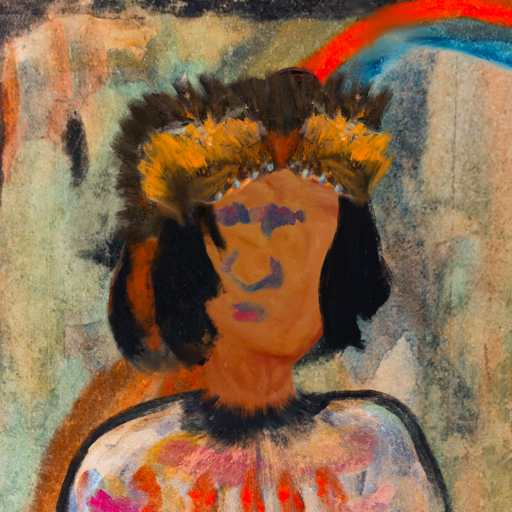
Background: Childish, Head And Neck Front: Pious_Lady, Face Front: In_The_Sun, Bust: Childish, Hair Front: Mosgoul, Head Accessory: Gypsy_Queen, Second Necklace: Blank, Necklace: Blank, Baby: Blank